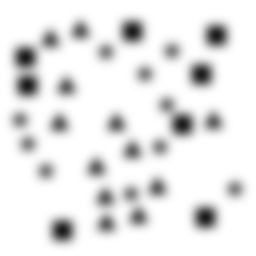
Squares: 8
Triangles: 12
Stars: 10
Total shapes: 30